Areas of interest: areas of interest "Guilin University of Electronic Technology Jinji Ling Campus Gymnasium"
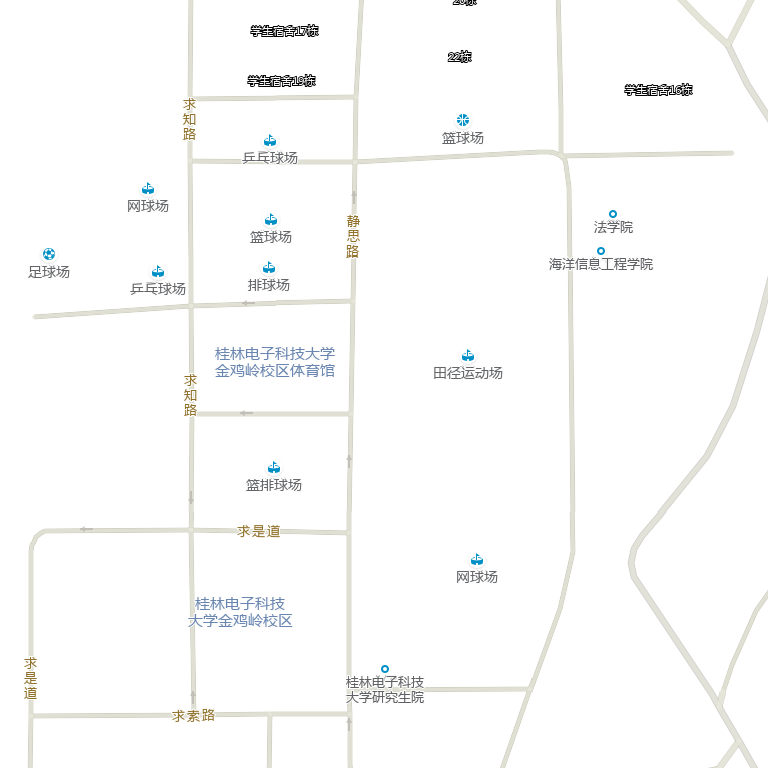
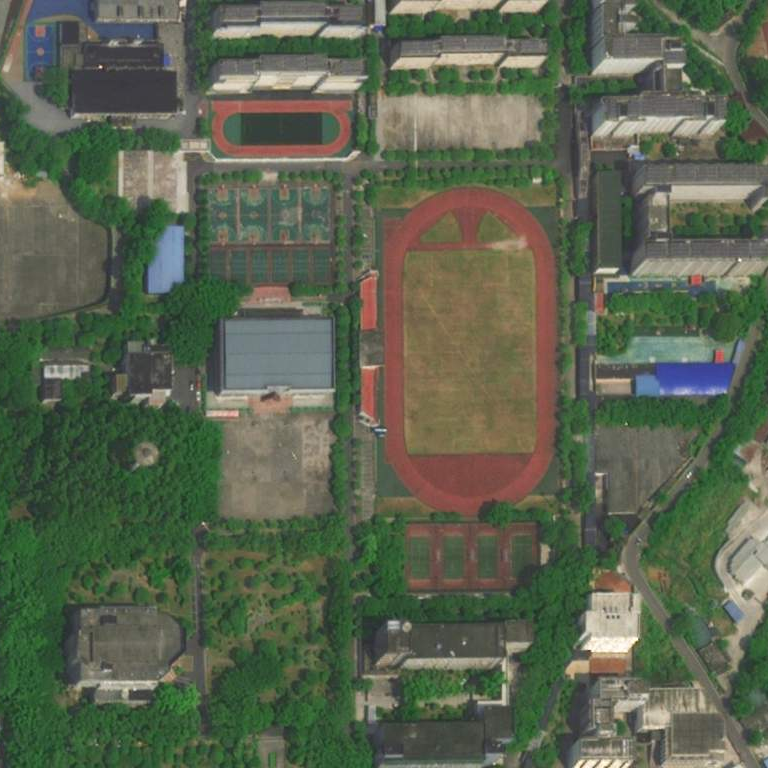